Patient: sex M, age 46
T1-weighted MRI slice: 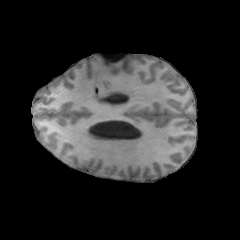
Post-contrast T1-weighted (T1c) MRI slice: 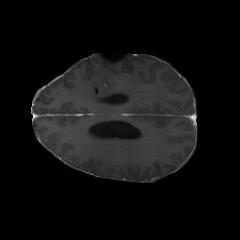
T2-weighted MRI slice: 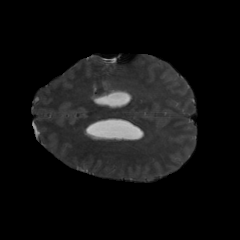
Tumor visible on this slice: no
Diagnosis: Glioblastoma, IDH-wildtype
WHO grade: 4